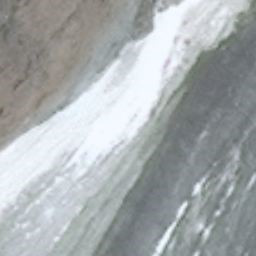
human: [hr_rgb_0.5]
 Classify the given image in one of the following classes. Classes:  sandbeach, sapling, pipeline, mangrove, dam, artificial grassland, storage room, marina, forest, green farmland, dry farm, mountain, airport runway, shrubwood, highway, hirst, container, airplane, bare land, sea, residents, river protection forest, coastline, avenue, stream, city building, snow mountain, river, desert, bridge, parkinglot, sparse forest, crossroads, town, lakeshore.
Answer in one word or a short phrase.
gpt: snow mountain